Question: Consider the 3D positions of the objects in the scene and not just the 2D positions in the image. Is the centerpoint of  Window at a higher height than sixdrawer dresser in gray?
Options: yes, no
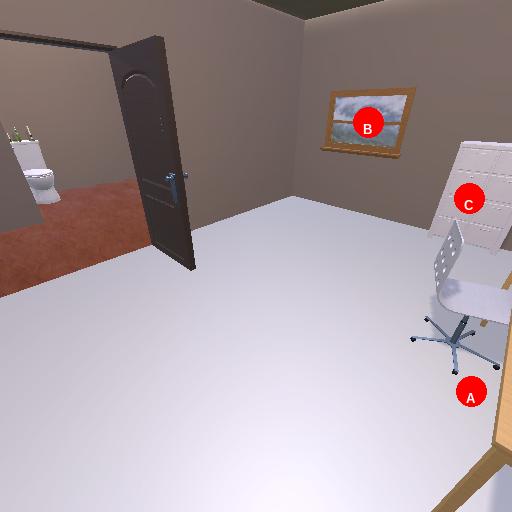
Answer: yes